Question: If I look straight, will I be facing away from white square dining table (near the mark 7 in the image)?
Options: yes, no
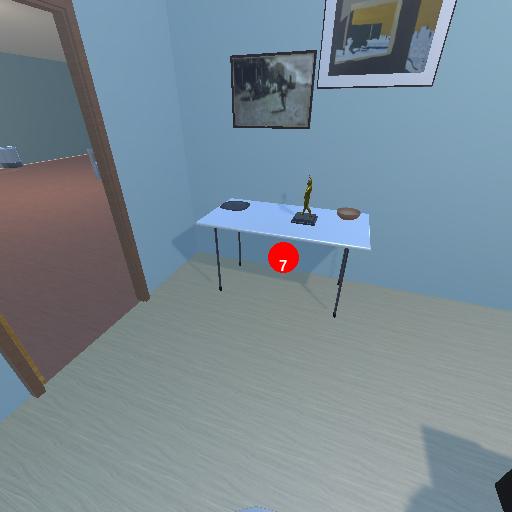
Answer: yes